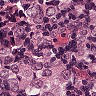
Metastatic tissue present: yes